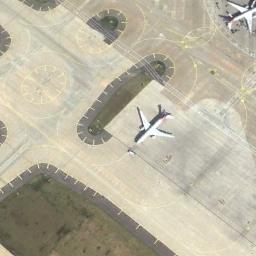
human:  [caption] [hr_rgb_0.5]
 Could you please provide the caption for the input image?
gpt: There are two planes of different sizes on a clearing, With several runways next to the plane .

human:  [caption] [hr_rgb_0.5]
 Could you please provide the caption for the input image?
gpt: Here are two white planes and some yellow indicating lines .

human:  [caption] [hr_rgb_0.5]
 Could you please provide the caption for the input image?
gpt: Two airplanes are parked on the runway beside the grass .

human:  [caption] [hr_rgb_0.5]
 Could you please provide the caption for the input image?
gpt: Two planes parked on the airport with some white and yellow marks .

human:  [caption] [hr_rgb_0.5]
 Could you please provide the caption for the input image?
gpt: Two planes are in the clearing next to the grass .